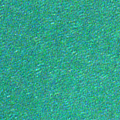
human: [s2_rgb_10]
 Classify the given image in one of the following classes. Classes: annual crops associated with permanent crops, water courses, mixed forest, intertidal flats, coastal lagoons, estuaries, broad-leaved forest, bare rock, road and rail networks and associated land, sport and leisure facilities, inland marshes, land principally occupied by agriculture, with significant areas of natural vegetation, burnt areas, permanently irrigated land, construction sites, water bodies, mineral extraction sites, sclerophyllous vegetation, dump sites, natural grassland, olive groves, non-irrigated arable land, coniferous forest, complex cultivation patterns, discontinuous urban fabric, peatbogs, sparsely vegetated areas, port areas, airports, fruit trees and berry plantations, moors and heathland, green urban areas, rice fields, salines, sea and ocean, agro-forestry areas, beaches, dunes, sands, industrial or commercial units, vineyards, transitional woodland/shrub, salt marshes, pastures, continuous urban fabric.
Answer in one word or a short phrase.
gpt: sea and ocean